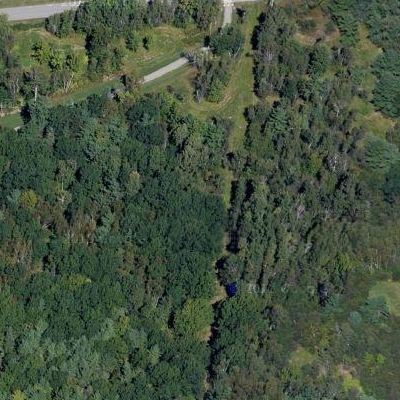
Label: eForest